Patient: sex M, age 57
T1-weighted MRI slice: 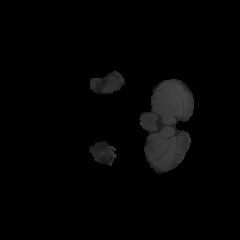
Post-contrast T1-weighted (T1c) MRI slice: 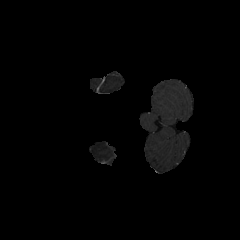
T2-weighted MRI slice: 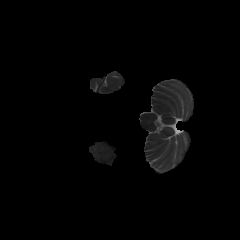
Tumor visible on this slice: no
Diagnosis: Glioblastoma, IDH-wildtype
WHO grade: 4